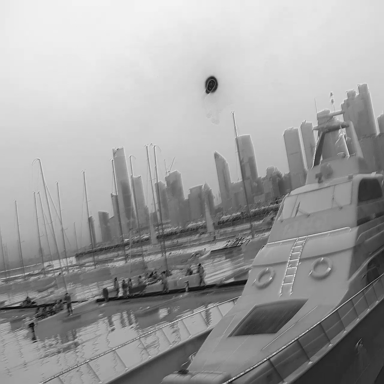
There is a canoe in the infrared image.